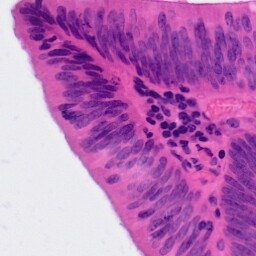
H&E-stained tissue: Colon